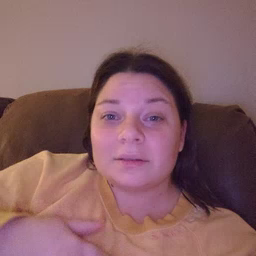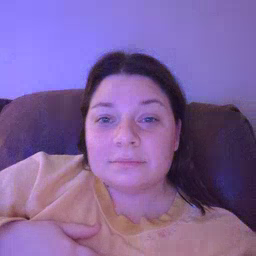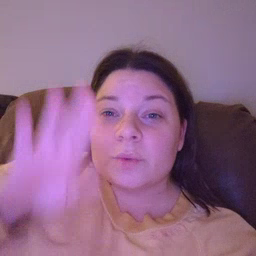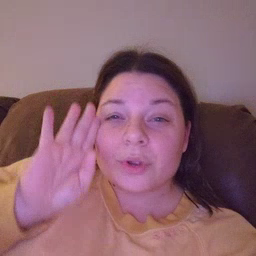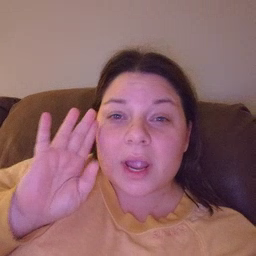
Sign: brown